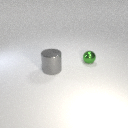
small green metal sphere to the right of large gray metal cylinder